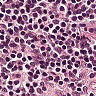
Metastatic tissue present: no